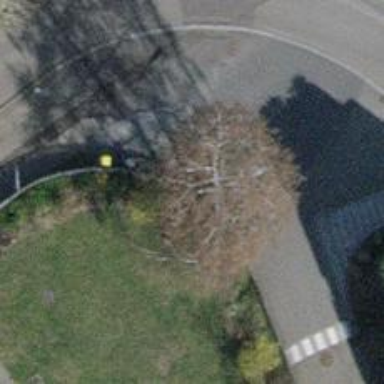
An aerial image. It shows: Bench.